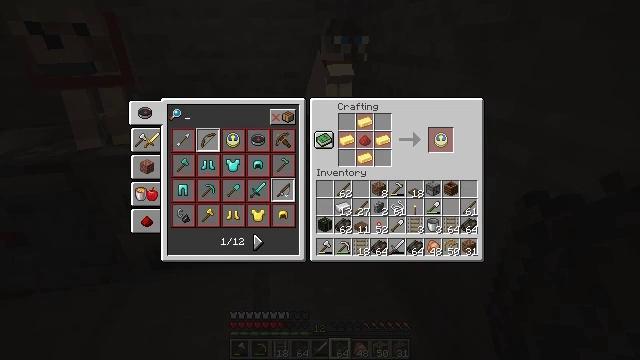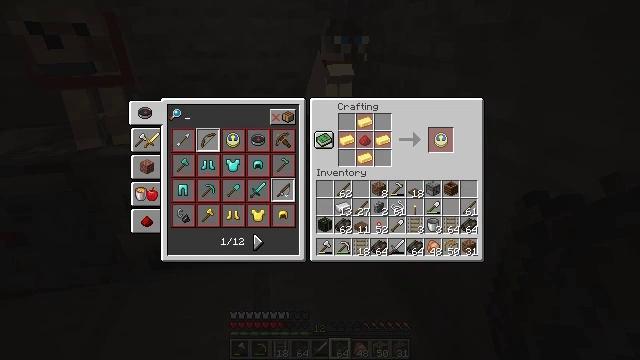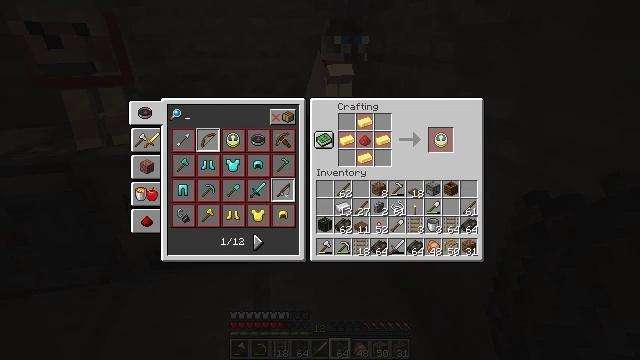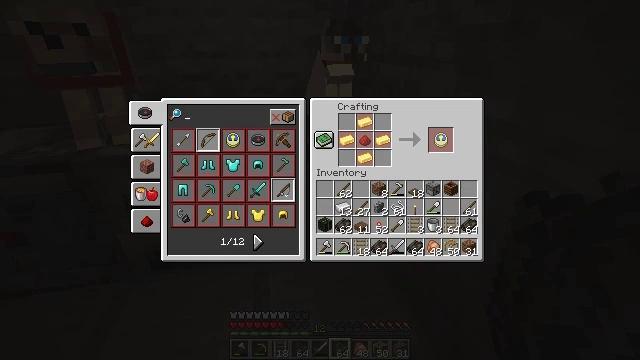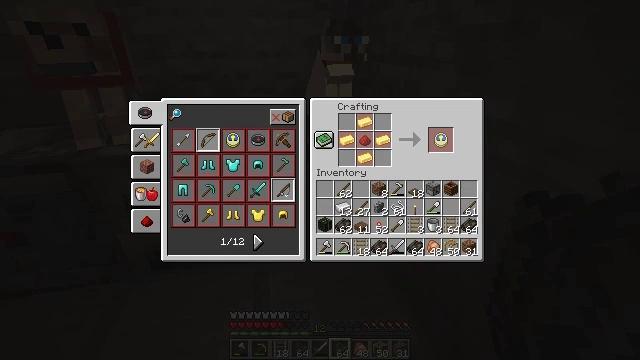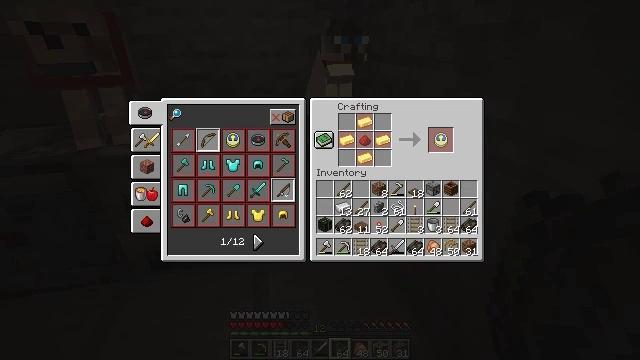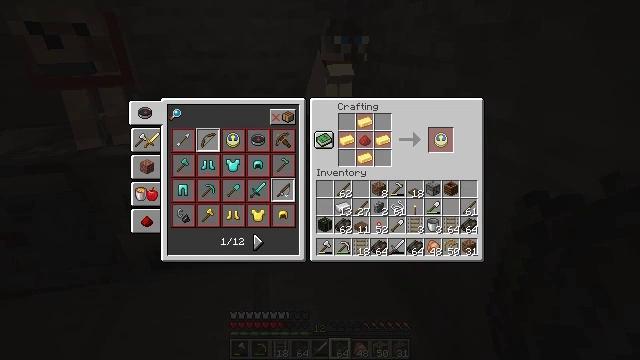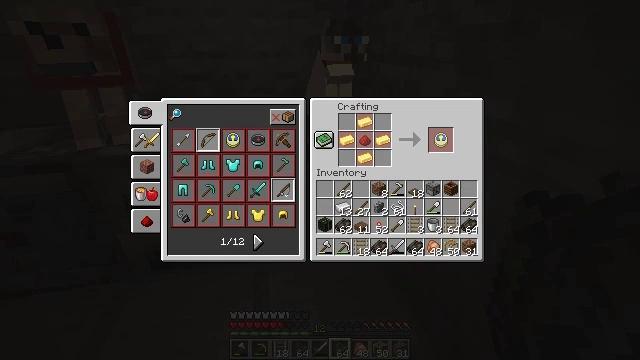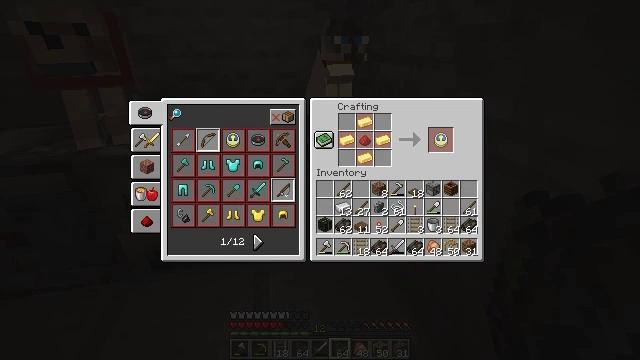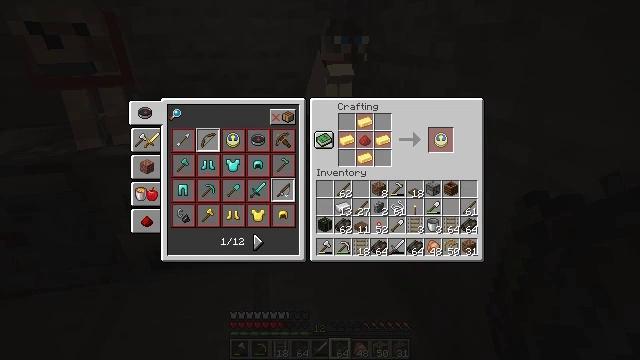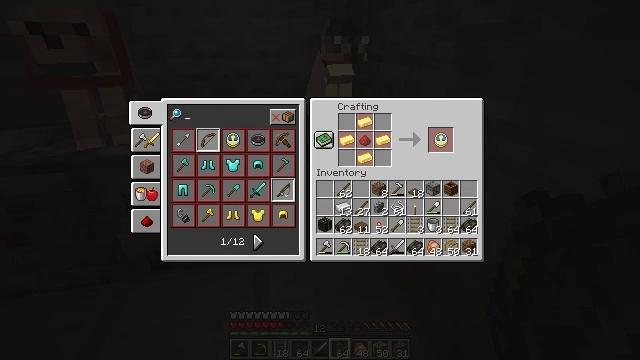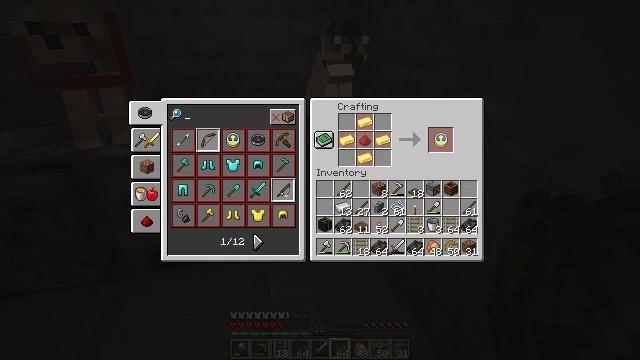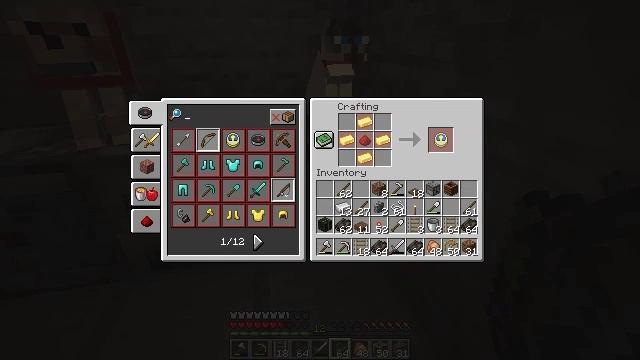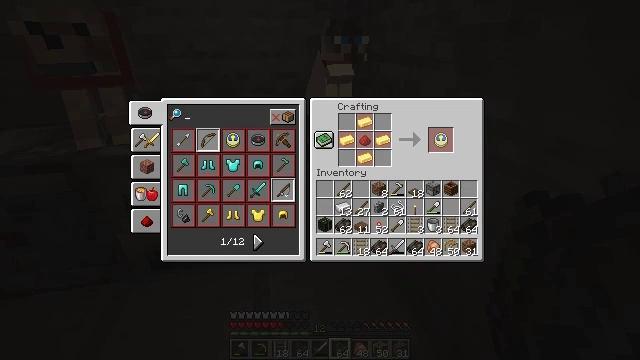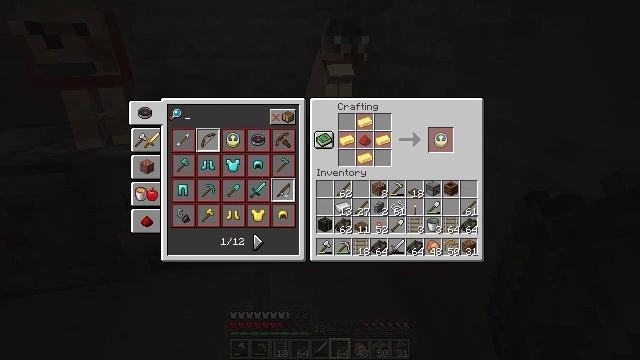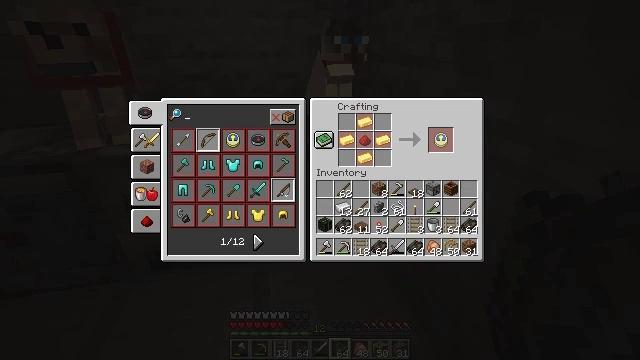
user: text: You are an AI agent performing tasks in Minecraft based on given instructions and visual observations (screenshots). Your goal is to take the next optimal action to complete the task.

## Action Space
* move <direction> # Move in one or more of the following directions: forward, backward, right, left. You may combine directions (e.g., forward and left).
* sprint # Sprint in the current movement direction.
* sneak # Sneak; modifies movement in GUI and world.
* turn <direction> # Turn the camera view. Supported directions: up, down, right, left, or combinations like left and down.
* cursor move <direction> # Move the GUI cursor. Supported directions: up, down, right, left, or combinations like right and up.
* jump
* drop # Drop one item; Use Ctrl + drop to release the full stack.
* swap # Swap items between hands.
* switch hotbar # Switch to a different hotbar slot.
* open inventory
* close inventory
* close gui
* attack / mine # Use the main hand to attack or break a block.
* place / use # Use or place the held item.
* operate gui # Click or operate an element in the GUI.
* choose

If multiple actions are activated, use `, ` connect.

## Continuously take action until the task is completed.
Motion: motion action
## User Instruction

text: Use dried kelp to make a dried kelp block.
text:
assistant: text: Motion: no_op
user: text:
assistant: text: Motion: no_op
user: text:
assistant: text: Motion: no_op
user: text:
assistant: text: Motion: no_op
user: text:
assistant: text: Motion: no_op
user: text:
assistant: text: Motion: no_op
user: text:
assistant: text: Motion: no_op
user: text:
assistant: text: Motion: no_op
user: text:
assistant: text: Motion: no_op
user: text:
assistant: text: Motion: no_op
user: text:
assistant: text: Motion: no_op
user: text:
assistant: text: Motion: no_op
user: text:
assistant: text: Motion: no_op
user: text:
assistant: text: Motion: no_op
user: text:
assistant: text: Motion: no_op
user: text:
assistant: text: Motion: no_op
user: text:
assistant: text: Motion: no_op
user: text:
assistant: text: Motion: no_op
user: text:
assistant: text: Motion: no_op
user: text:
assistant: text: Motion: no_op
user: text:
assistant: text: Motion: no_op
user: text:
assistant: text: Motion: no_op
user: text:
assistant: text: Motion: no_op
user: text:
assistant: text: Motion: no_op
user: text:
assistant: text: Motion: no_op
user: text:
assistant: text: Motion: open inventory
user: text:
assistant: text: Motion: open inventory
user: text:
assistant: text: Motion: no_op
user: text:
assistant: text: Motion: no_op
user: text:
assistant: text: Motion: no_op